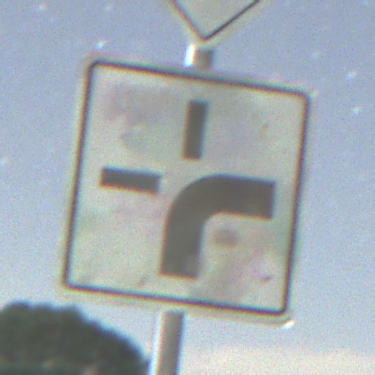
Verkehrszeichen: VerlaufVorfahrtsstrasse3
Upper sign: Vorfahrtsstrasse
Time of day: Night
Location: Outdoor (Nature)
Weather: Clear
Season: NotSpecified
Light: Natural